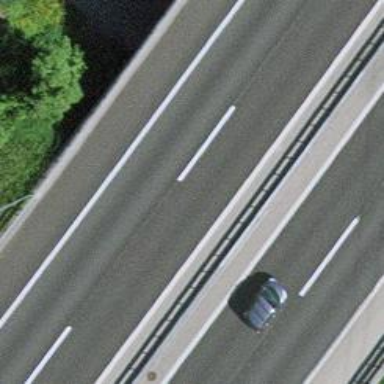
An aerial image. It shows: Motorway bridge with asphalt surface.